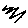
Label: zigzag